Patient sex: F
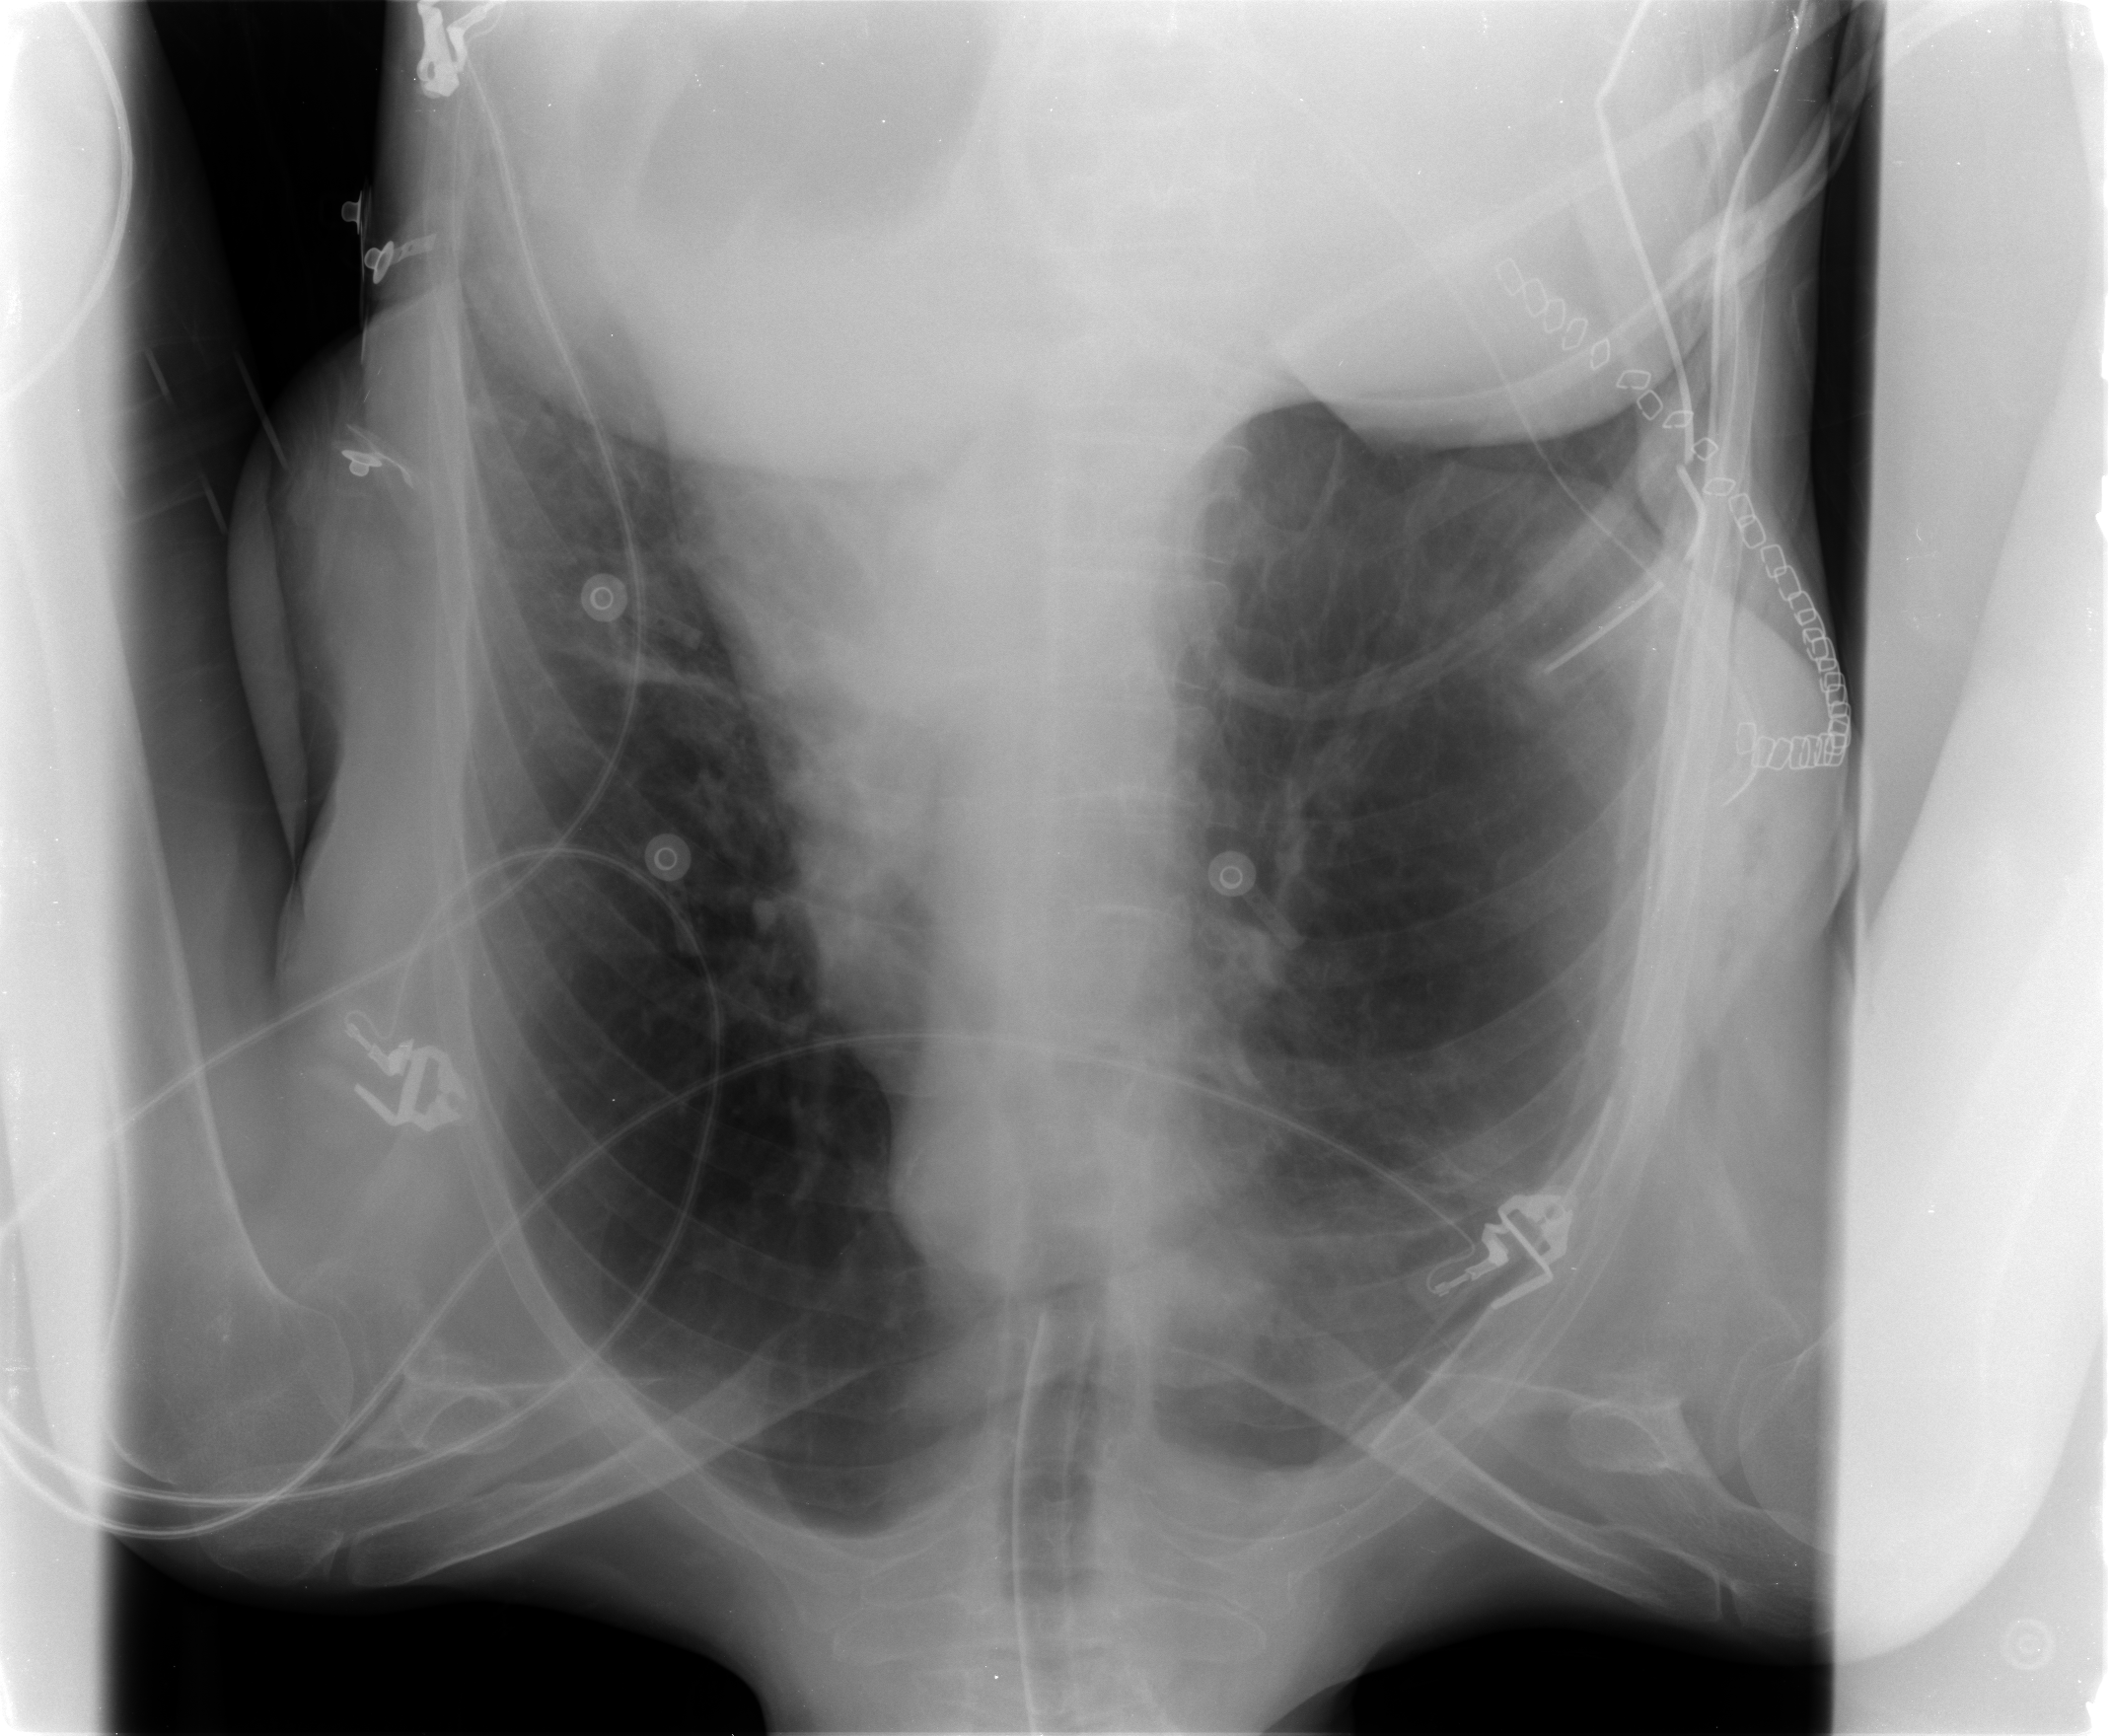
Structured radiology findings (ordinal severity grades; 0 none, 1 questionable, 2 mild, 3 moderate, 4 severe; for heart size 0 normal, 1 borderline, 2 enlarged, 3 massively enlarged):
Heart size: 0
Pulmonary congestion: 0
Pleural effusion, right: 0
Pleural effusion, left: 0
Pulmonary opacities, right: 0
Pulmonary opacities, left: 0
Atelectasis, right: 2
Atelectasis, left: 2